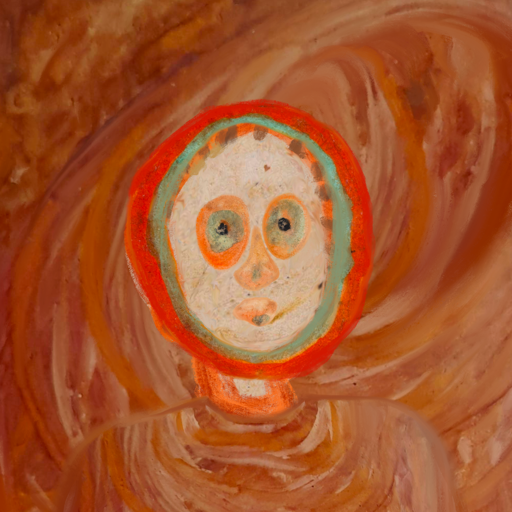
Background: Pious_Lady, Head And Neck Front: Rupkatha, Face Front: Childish, Bust: Pious_Lady, Hair Front: Sisters, Head Accessory: Blank, Second Necklace: Blank, Necklace: Blank, Baby: Blank